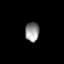
Tissue: lung
Cell type: T cells
Senescence score: 0.1355
Nuclear area (px): 264
Mean DAPI intensity: 146.402